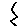
Label: zigzag